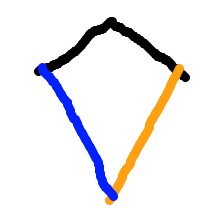
Shape: kite